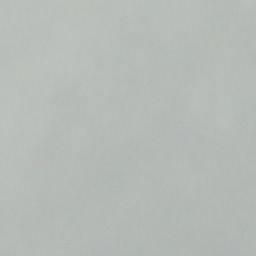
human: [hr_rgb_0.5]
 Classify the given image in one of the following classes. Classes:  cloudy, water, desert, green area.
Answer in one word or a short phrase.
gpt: cloudy